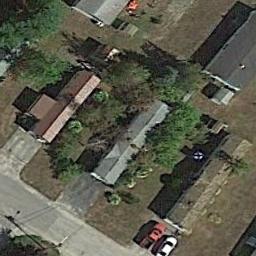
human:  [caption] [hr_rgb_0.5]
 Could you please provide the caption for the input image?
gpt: The mobile home park is on the bare land next to some trees .

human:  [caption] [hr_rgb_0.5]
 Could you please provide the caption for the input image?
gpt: Several cars are in the mobile home park .

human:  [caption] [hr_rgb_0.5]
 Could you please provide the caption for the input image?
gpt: The mobile home park has some trees and mobile homes .

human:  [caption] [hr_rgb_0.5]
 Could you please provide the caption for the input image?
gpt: There are lush trees and neat mobile homes on both sides of the road .

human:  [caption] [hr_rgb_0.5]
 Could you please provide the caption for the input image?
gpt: There are several buildings and green trees in the mobile home park .